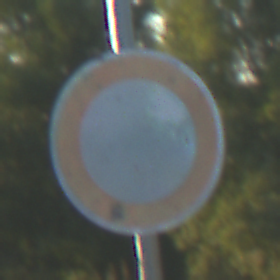
Verkehrszeichen: VerbotFahrzeugeAllerArt
Umgebung: Outdoor, RoadRail
Tageszeit: SunriseSunset
Wetter: Clear
Licht: Natural
Jahreszeit: NotSpecified
Kontrast: HighContrast